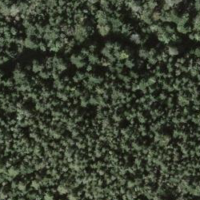
EUNIS habitat code: 43
Species observed at this site:
Petasites albus